四年级 · 画法几何学
如图猜一猜, 被遮住是一个（）三角形。

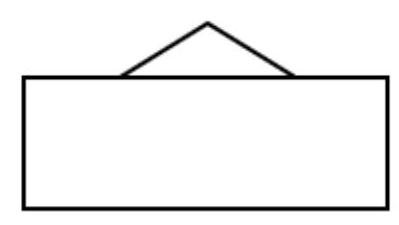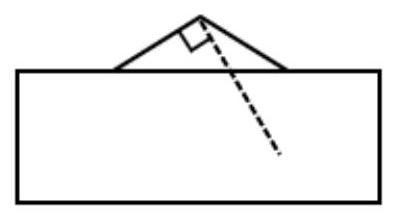
A. 锐角
B. 直角
C. 钝角

答案: C
解析: 解C

【分析】有一个角是钝角的三角形是钝角三角形; 有一个角是直角的三角形是直角三角形; 三个角都是锐角的三角形是锐角三角形; 钝角是大于 90 度而小于 180 度的角, 没被遮住的角是一个钝角, 故它是一个钝角三角形, 据此解答。

【详解】如图所示:

由图可知, 这个三角形有一个角是钝角, 即被遮住是一个（钝角）三角形。

故答案为: $\mathrm{C}$

【点睛】熟练掌握三角形的分类标准是解答此题的关键。